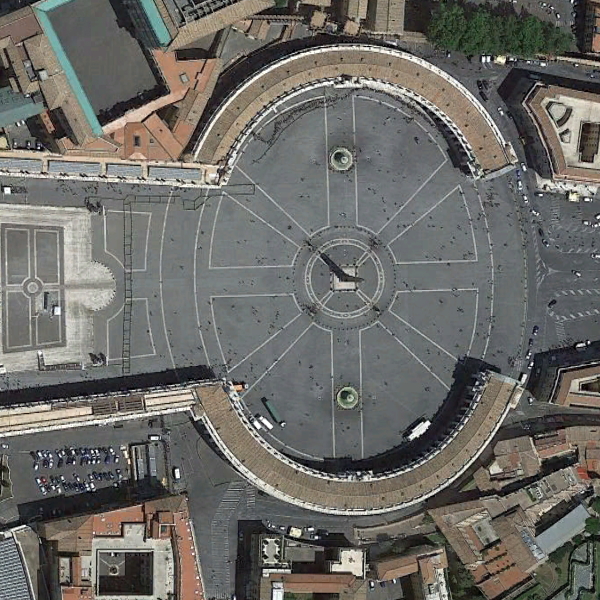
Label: Square